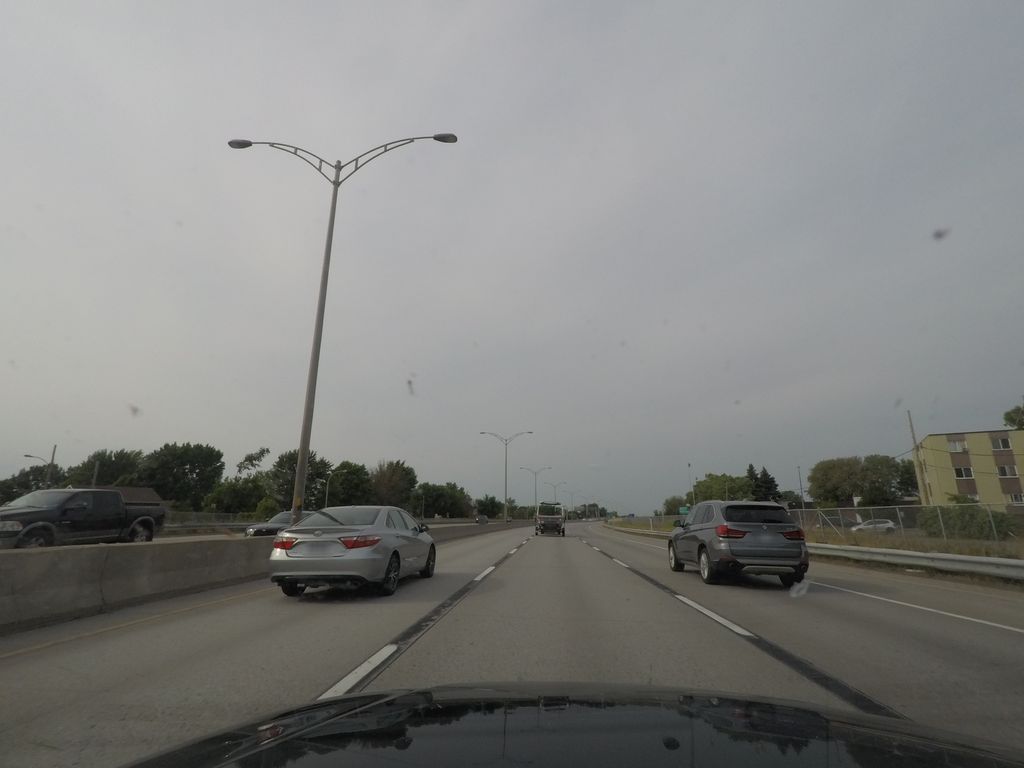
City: montreal